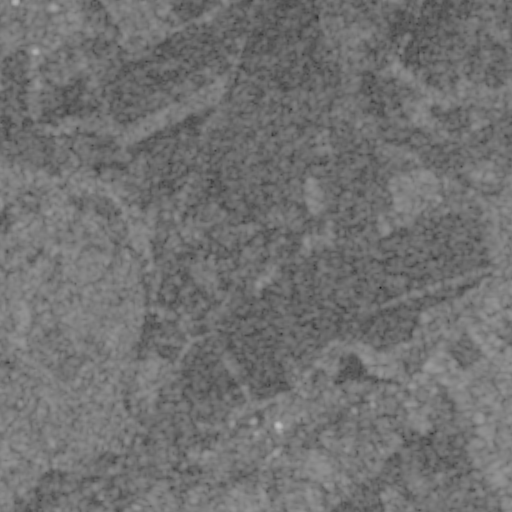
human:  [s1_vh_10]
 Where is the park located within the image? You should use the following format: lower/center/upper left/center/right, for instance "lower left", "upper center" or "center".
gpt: The park is located in the lower right of the image.
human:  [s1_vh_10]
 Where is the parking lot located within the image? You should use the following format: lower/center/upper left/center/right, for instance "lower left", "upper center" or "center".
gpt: The parking lot is located in the lower right of the image.
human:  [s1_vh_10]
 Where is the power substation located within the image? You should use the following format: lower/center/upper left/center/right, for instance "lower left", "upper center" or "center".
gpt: The power substation is located in the lower center of the image.
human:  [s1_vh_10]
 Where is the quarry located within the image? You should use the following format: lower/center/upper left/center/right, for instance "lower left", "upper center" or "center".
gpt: The quarry is located in the lower right of the image.
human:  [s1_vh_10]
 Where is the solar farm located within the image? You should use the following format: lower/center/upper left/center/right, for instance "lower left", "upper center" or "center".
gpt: The solar farm is located in the center of the image.
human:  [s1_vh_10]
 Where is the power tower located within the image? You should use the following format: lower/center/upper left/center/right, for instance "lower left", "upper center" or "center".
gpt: There is no power tower in the image.

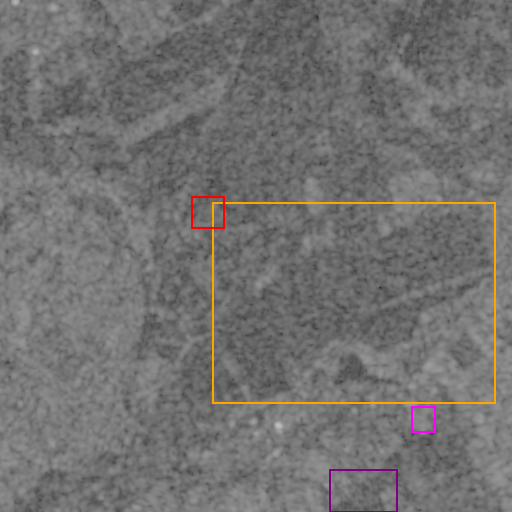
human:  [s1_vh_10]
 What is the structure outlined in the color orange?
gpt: The structure outlined in orange is a crop field.
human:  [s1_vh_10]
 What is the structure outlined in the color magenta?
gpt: The structure outlined in magenta is a park.
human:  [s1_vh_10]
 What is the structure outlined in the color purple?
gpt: The structure outlined in purple is a quarry.
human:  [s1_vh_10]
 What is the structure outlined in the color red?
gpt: The structure outlined in red is a solar farm.
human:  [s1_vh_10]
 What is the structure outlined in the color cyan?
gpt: There is no cyan outline.